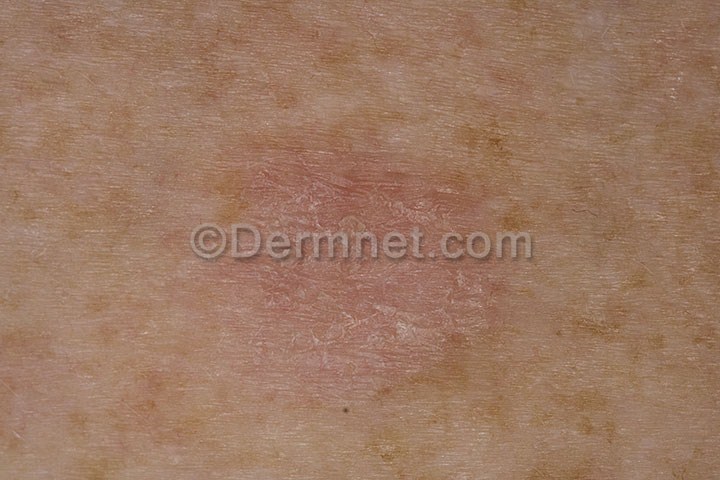
Disease: Seborrheic Keratoses and other Benign Tumors